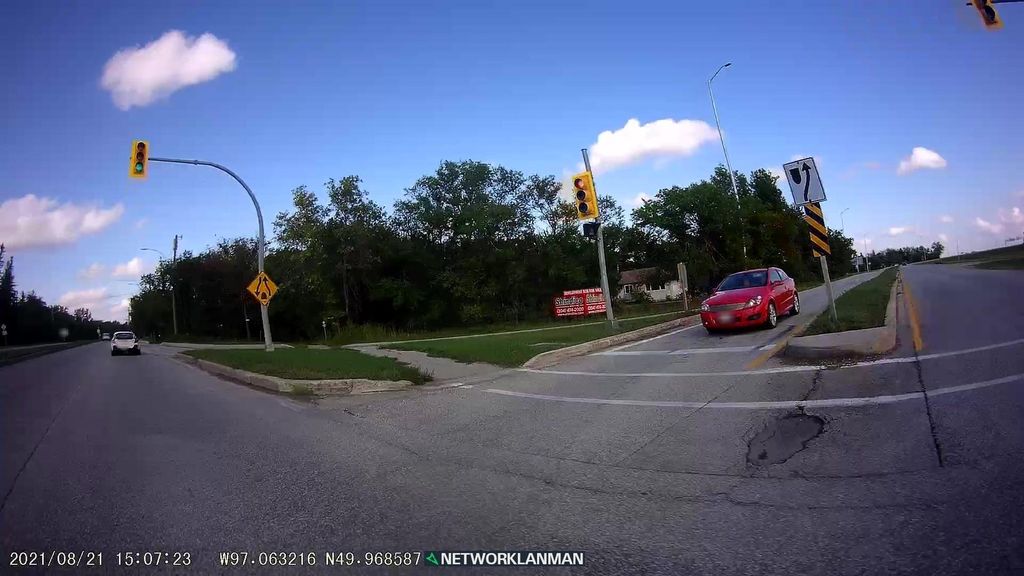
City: winnipeg